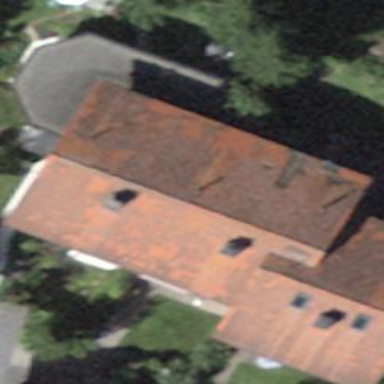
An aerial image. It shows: Building with tile roof.